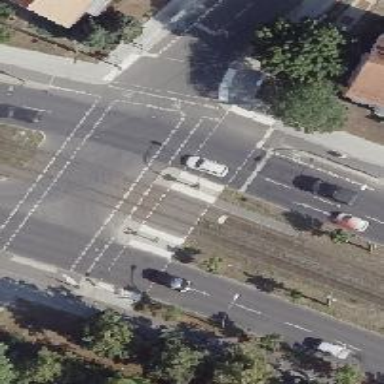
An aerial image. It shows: Tram crossing on the railway.